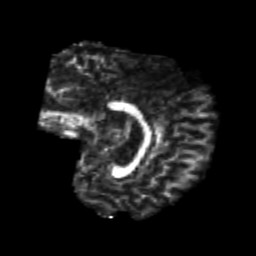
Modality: FA
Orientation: sagittal
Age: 22
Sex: male
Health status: healthy
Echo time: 0.074 s